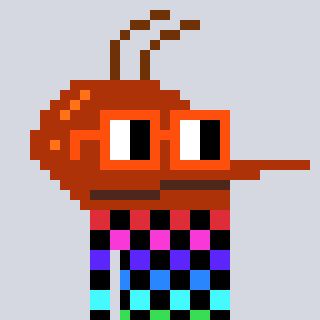
a pixel art character with square orange glasses, a mosquito-shaped head and a slimegreen-colored body on a cool background